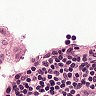
Metastatic tissue present: no